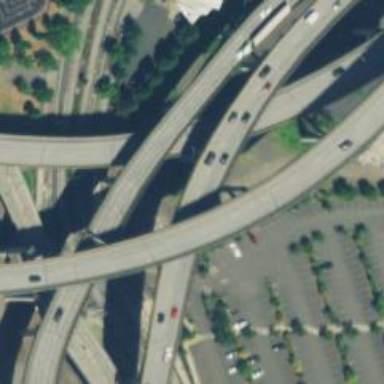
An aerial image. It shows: Connector bridge on motorway link.